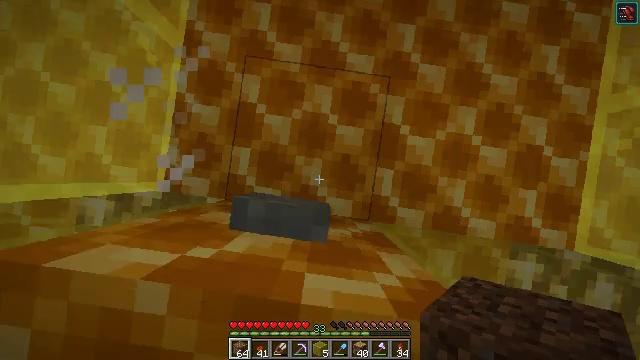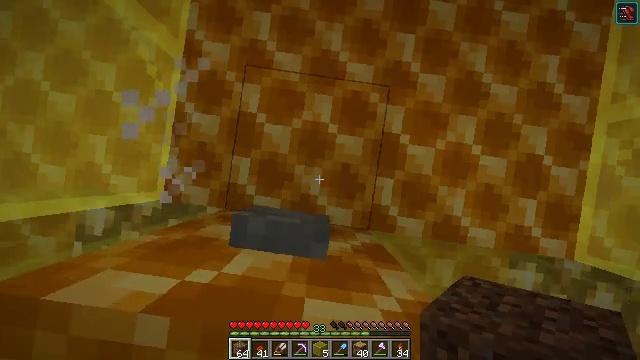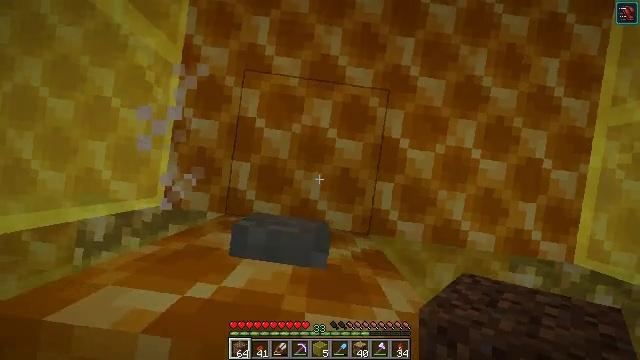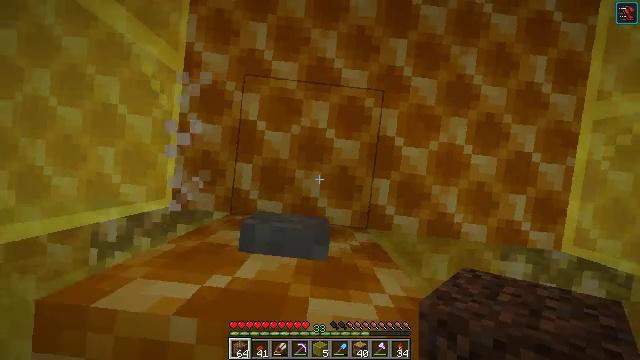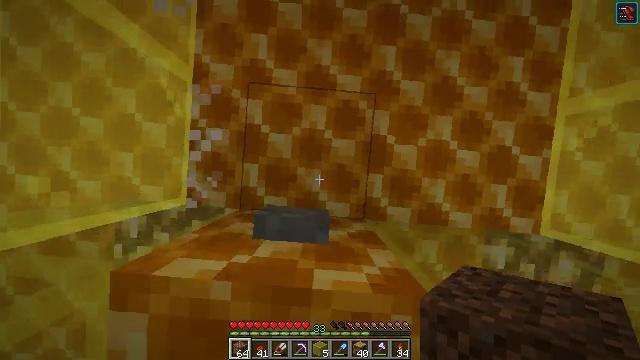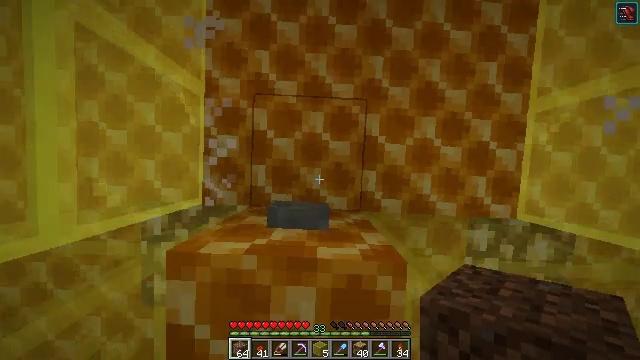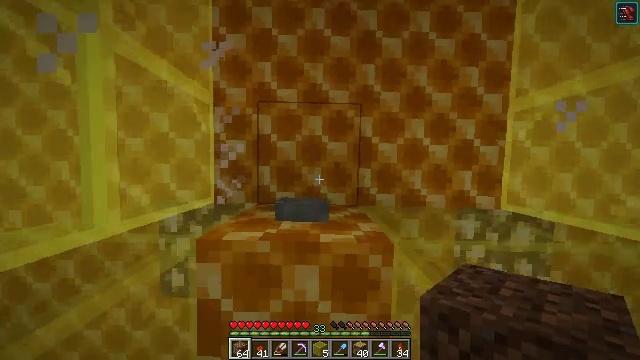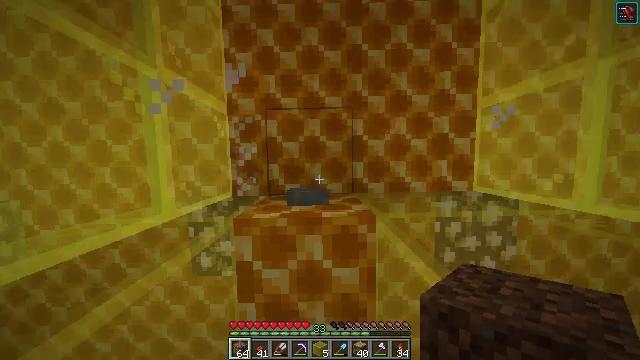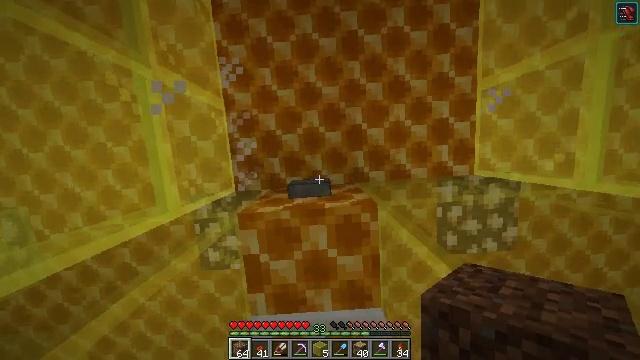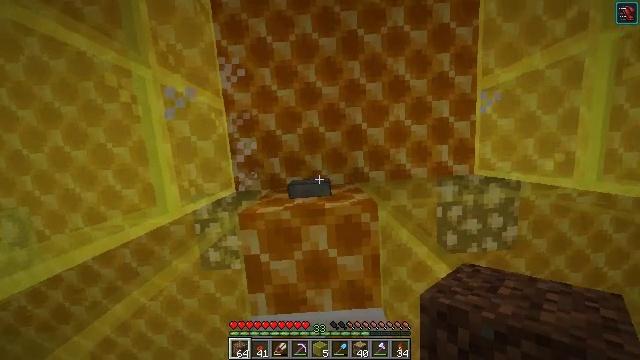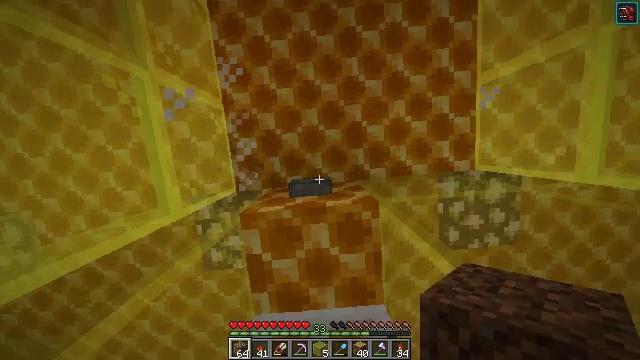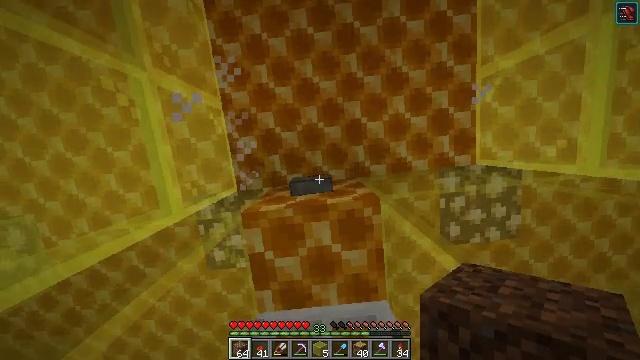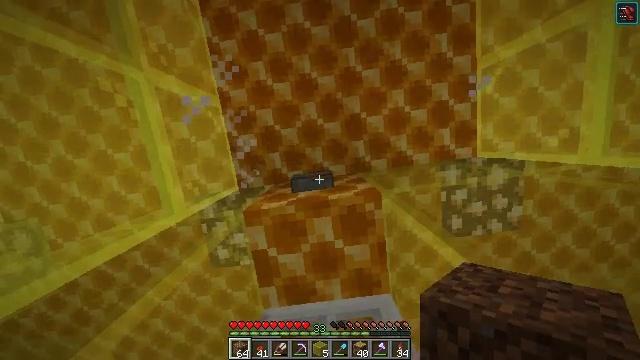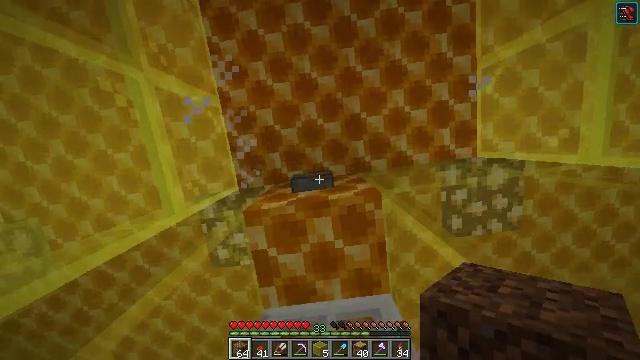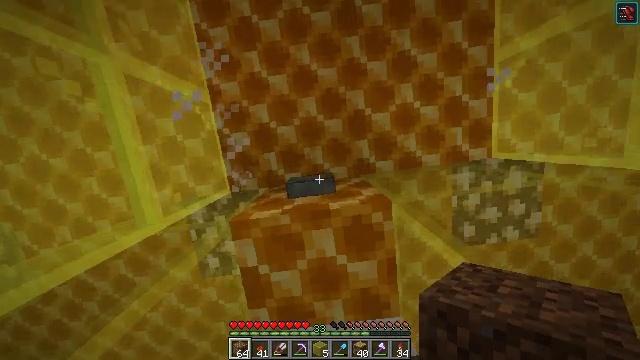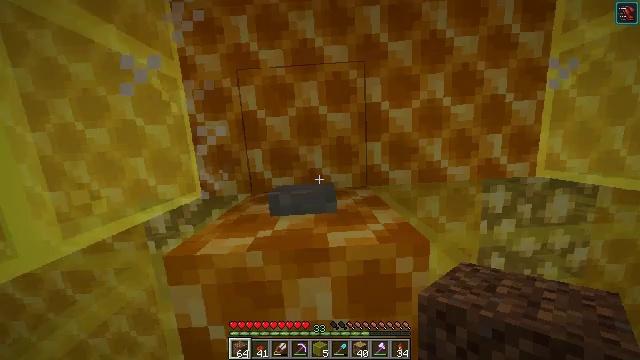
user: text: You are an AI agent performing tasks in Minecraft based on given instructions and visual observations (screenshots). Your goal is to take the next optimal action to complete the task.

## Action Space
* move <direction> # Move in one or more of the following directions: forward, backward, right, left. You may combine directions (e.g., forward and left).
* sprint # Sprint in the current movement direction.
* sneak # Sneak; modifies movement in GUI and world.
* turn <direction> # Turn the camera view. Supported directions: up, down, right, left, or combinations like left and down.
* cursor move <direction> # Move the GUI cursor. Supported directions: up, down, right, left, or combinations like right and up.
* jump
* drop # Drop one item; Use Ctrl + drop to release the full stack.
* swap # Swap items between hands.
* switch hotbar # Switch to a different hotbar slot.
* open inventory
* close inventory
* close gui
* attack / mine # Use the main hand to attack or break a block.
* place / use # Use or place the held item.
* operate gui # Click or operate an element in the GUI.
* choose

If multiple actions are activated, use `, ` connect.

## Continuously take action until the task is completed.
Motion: motion action
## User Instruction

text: Open the crafting table to make a honeycomb block with honeycombs.
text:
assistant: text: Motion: no_op
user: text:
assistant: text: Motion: no_op
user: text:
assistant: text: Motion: turn left and down
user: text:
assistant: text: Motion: turn left
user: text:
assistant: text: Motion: turn left
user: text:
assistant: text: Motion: turn left
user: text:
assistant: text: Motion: turn left and down
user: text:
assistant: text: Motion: turn left and down
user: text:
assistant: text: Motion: no_op
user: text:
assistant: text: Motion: turn left
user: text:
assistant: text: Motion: turn left
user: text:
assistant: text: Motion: turn left and down
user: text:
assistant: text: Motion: no_op
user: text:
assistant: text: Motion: jump
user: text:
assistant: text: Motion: move forward, turn right, jump
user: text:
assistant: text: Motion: move forward, turn right, jump
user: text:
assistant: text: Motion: jump
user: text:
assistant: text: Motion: no_op
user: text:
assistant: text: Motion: no_op
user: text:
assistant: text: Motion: no_op
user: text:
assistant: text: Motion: turn up
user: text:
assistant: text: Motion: no_op
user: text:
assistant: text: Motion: no_op
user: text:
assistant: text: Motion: turn left and up
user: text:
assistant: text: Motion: no_op
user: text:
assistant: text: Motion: no_op
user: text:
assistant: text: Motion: turn left
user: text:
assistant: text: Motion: no_op
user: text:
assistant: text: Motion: use / place
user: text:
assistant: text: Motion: use / place